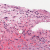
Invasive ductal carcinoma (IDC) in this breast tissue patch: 0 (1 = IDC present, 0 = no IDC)